Chest X-ray:
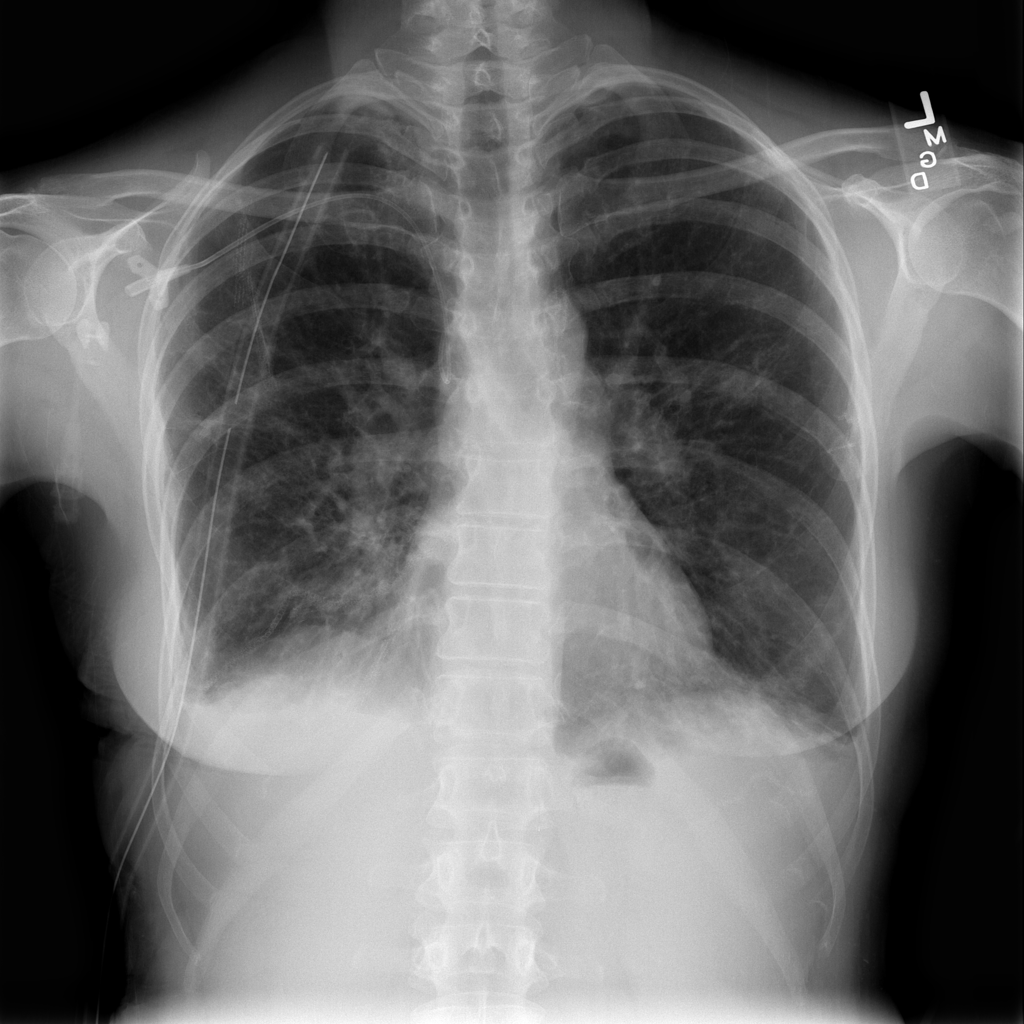
Findings: Consolidation, Effusion
No abnormal finding: no